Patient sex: F
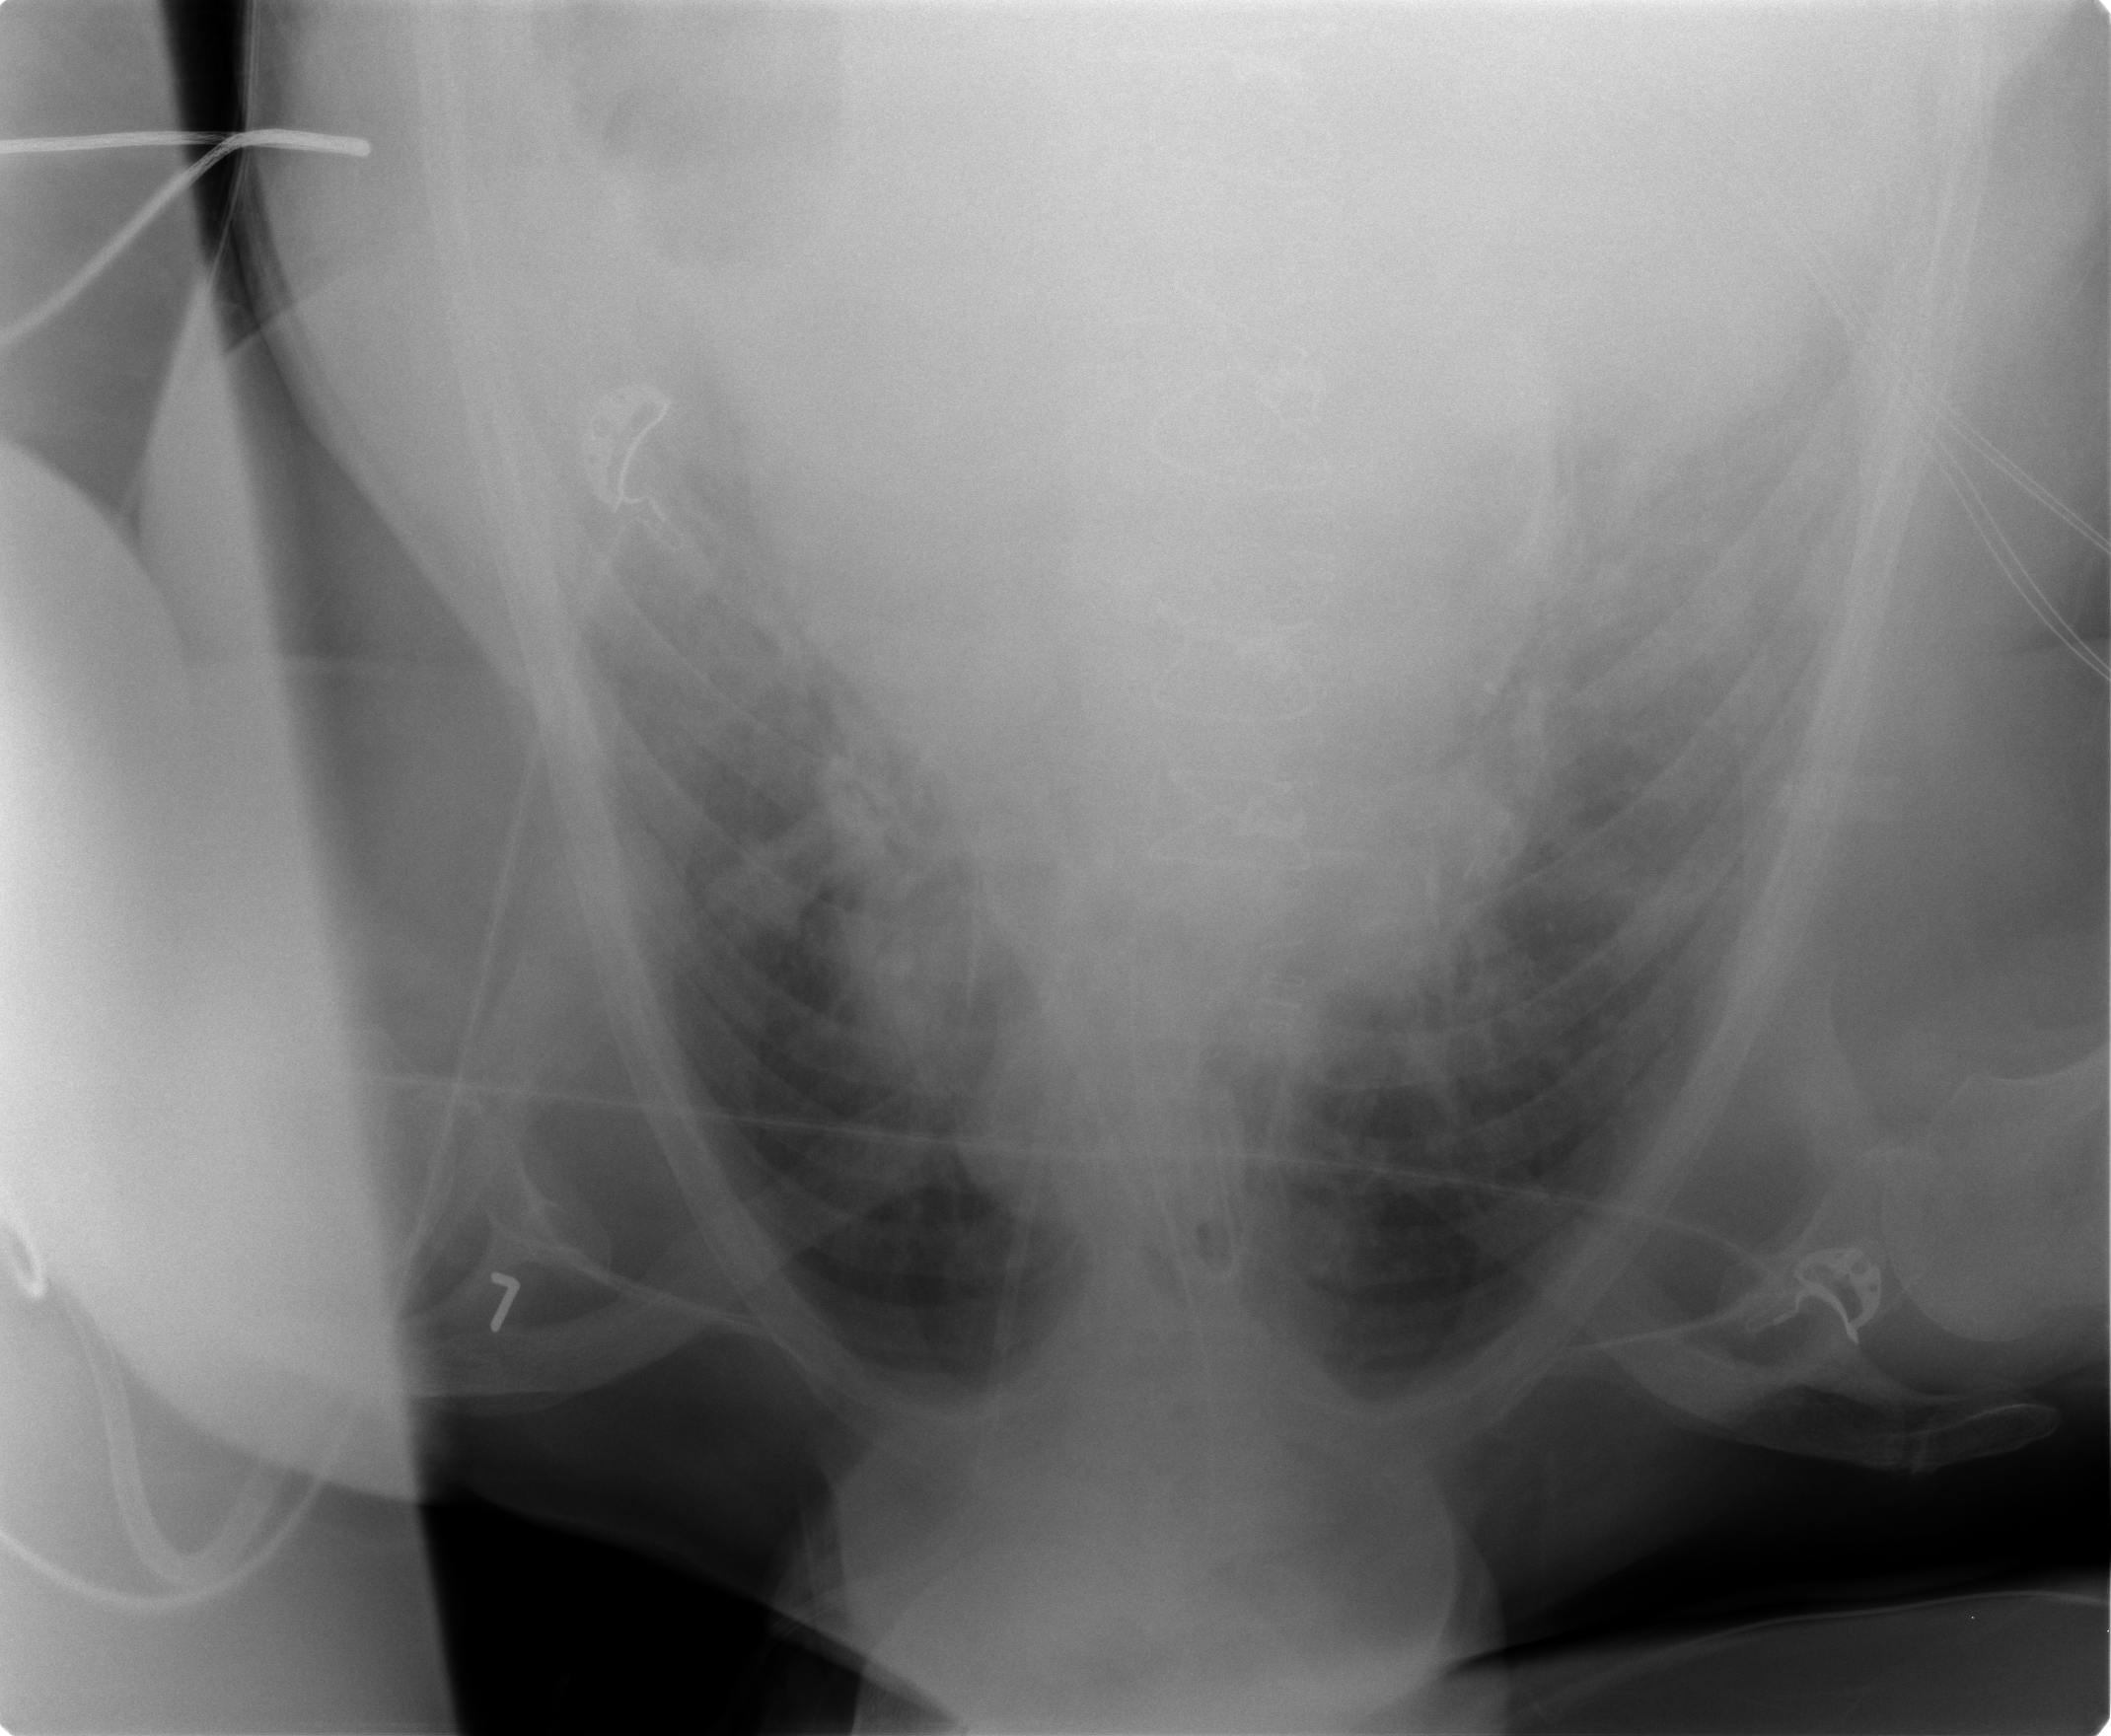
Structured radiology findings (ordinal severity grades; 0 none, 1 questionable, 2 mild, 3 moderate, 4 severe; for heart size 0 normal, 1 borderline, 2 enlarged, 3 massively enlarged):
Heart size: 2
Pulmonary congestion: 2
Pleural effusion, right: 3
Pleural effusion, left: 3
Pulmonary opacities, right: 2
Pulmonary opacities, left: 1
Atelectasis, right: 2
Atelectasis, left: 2